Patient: sex F, age 68
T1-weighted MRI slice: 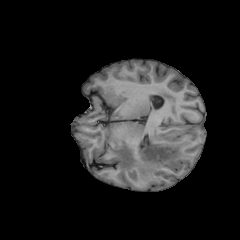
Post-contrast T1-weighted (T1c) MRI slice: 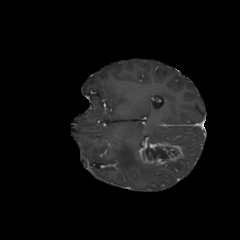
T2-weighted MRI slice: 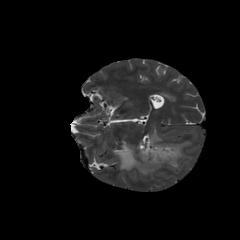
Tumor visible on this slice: yes
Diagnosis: Glioblastoma, IDH-wildtype
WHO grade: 4